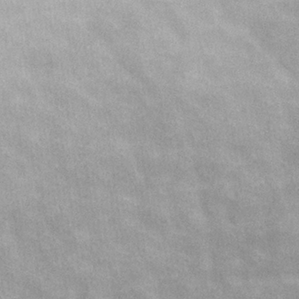
Label: frost